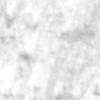
Label: no_change